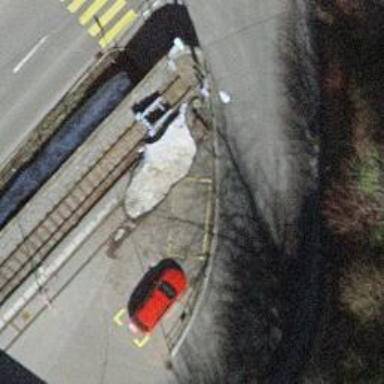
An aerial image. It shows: Railway buffer stop.